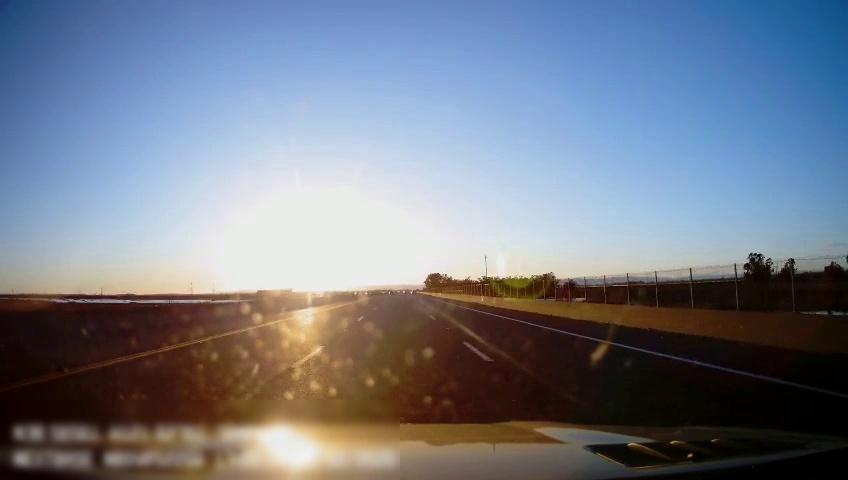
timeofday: Day
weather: Sunny
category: Drivable Space
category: Lanes | Alternate Lane
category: Lanes | Current Lane
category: Lanes | Current Lane
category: Lanes | Alternate Lane